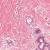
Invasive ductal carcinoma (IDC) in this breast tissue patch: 0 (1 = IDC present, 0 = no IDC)